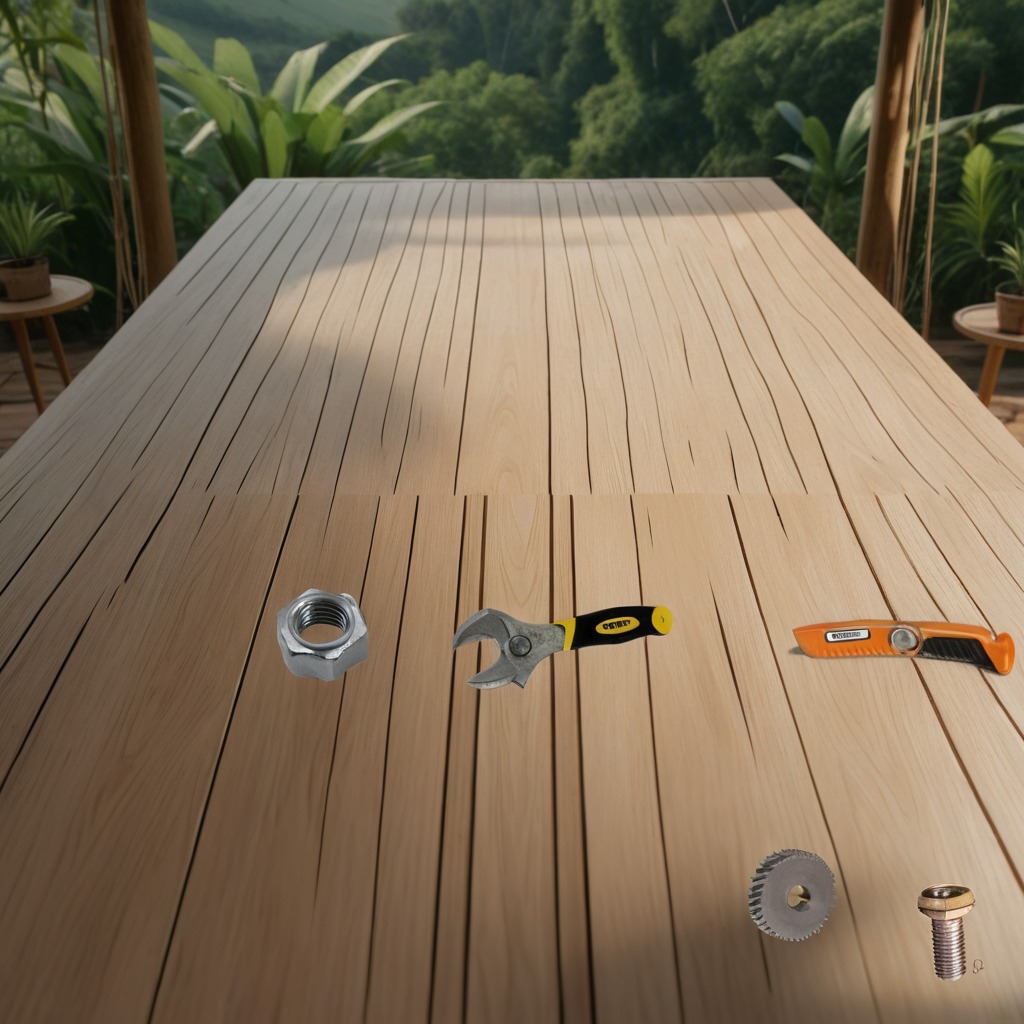
A steel gear with teeth, a utility knife, a metal machine screw, a metal nut, and a wrench are lying on a wooden table inside a jungle field workshop tent.